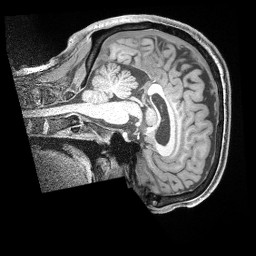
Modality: T1w
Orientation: sagittal
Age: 39
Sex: male
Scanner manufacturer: siemens
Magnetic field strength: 3 T
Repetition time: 2 s
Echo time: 0.00211 s